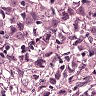
Metastatic tissue present: yes